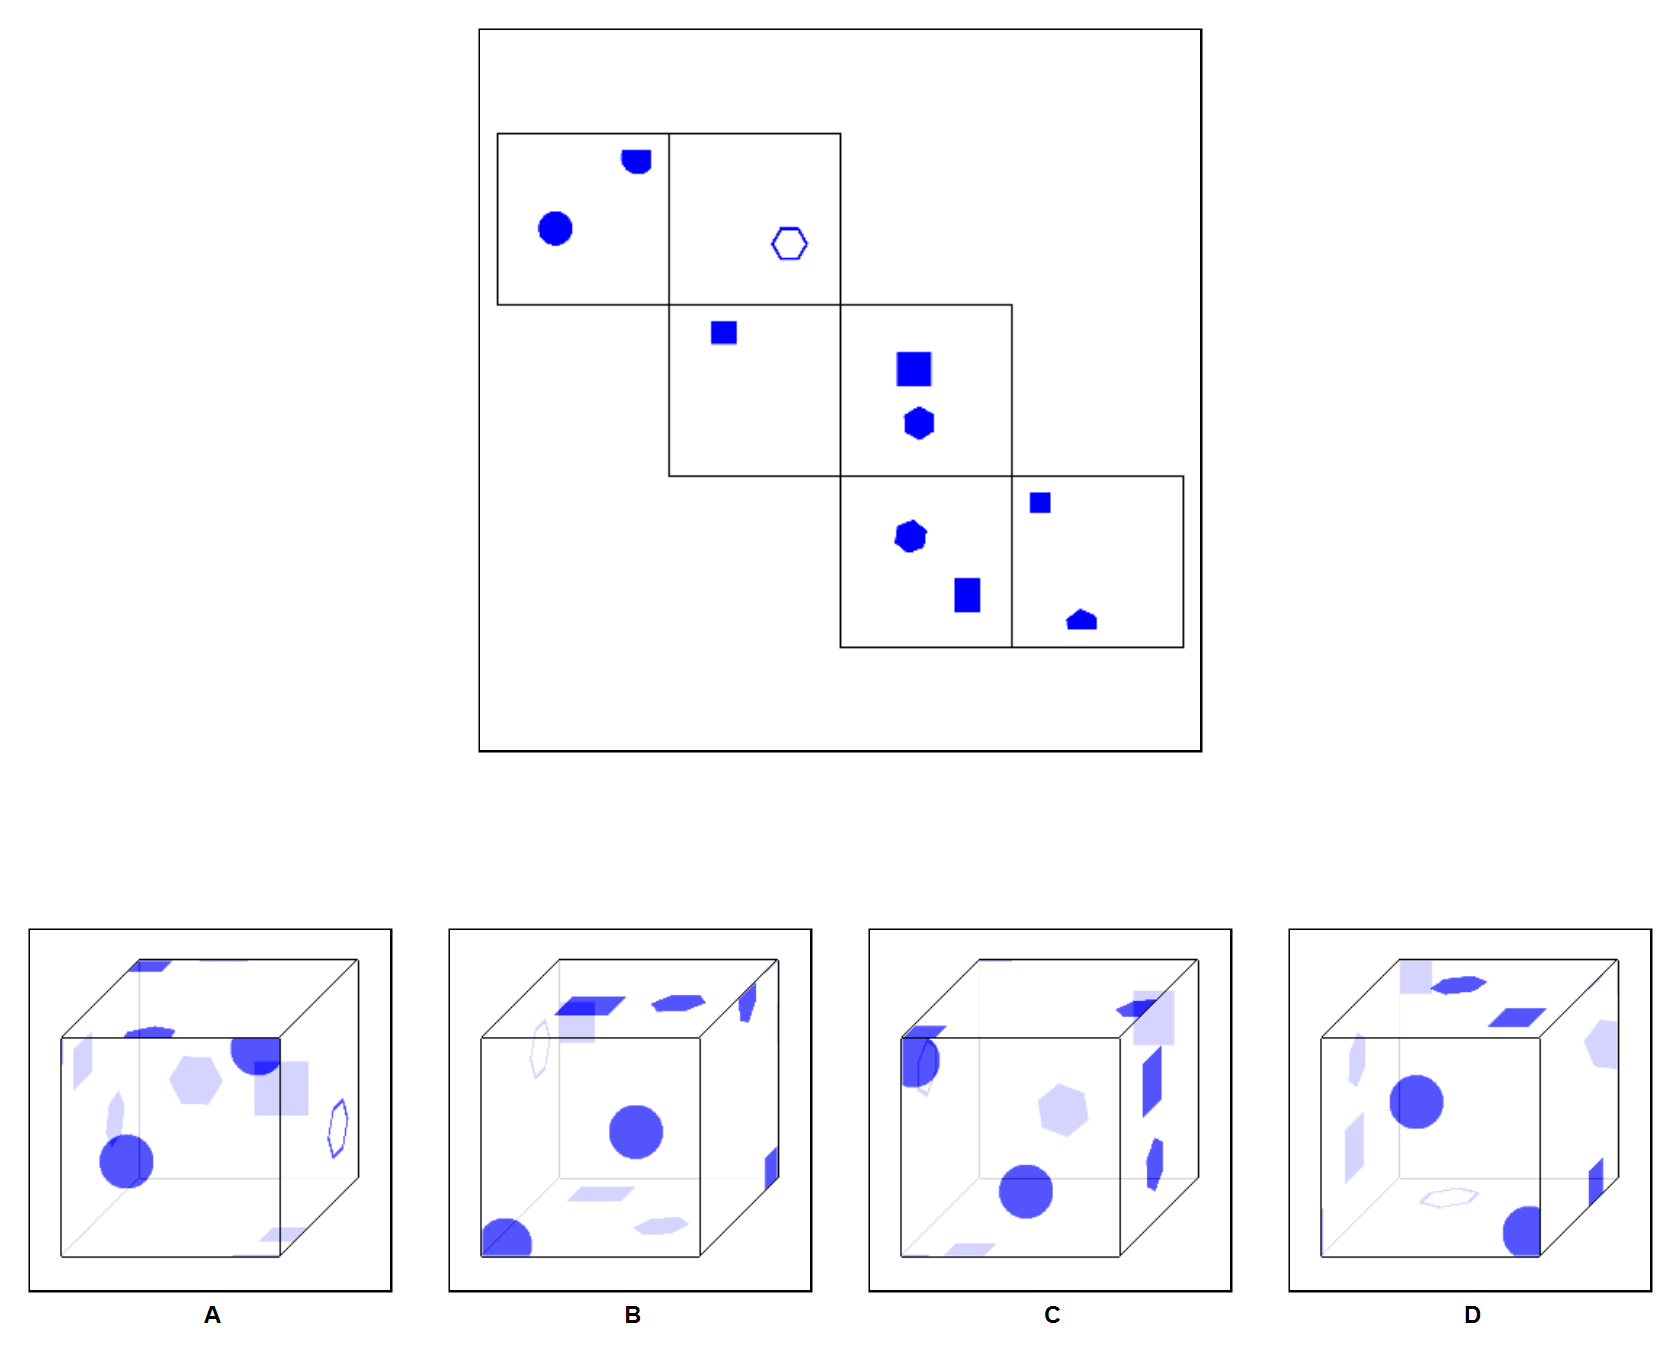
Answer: A